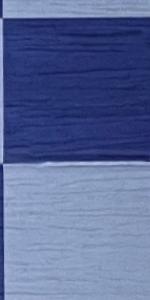
Label: Empty